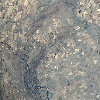
Label: land